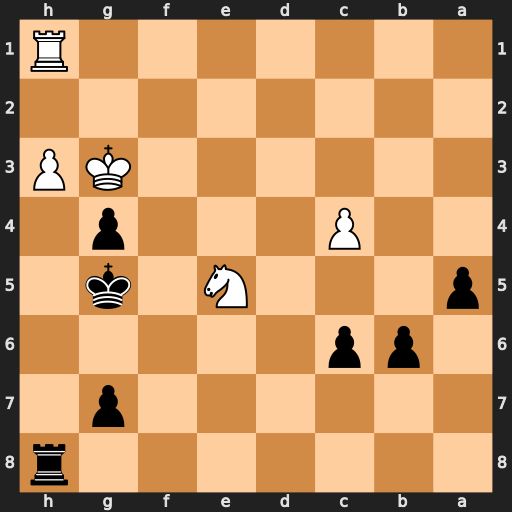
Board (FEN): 7r/6p1/1pp5/p3N1k1/2P3p1/6KP/8/7R
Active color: b
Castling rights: -
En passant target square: -
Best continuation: Rxh3+ Rxh3 gxh3